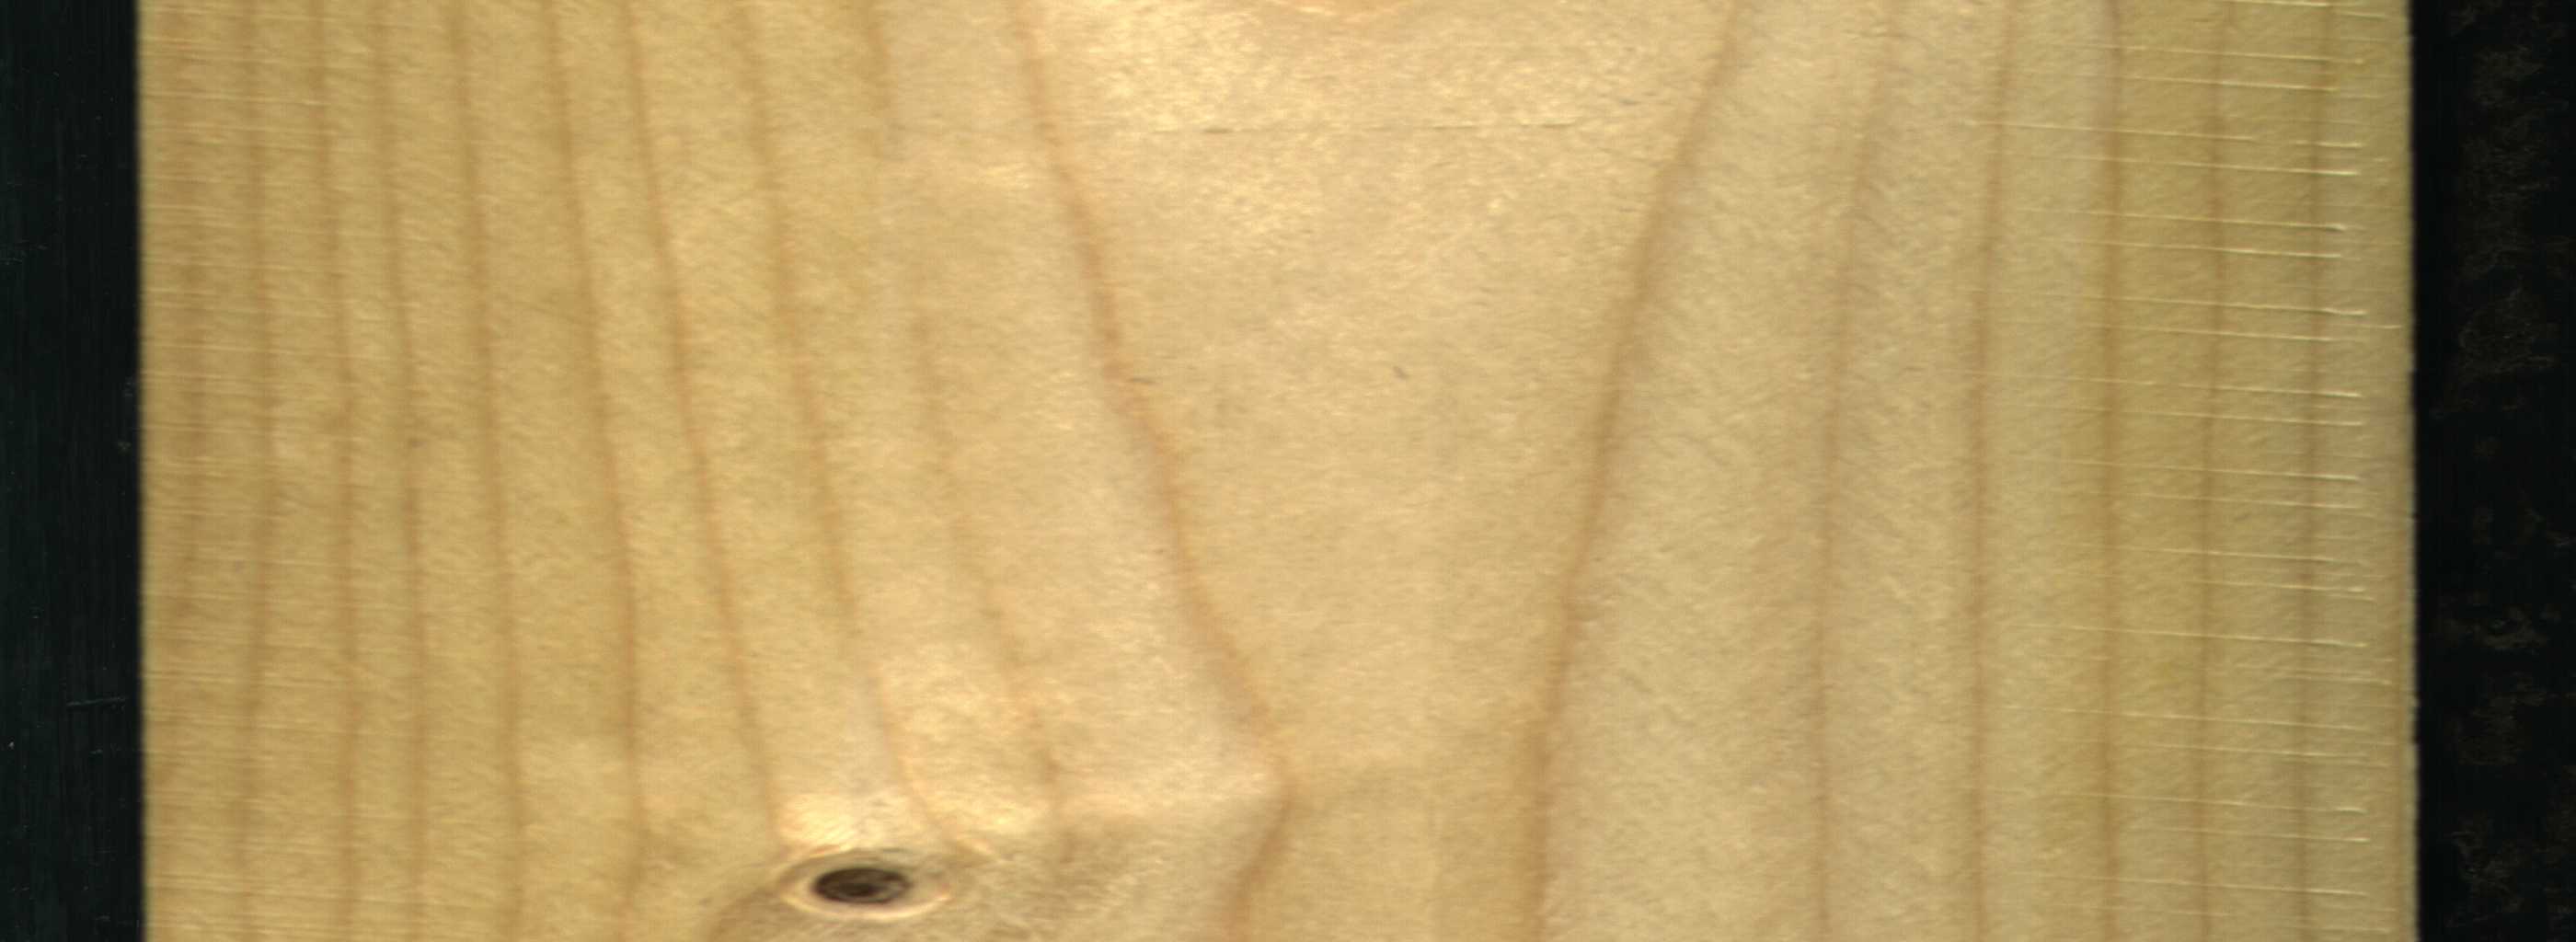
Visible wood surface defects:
Dead_Knot